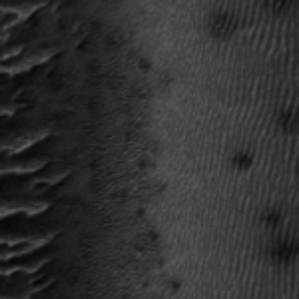
Label: frost